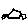
Label: car